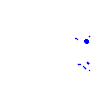
Particle: proton